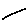
Label: line